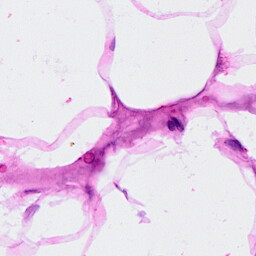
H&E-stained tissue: Breast